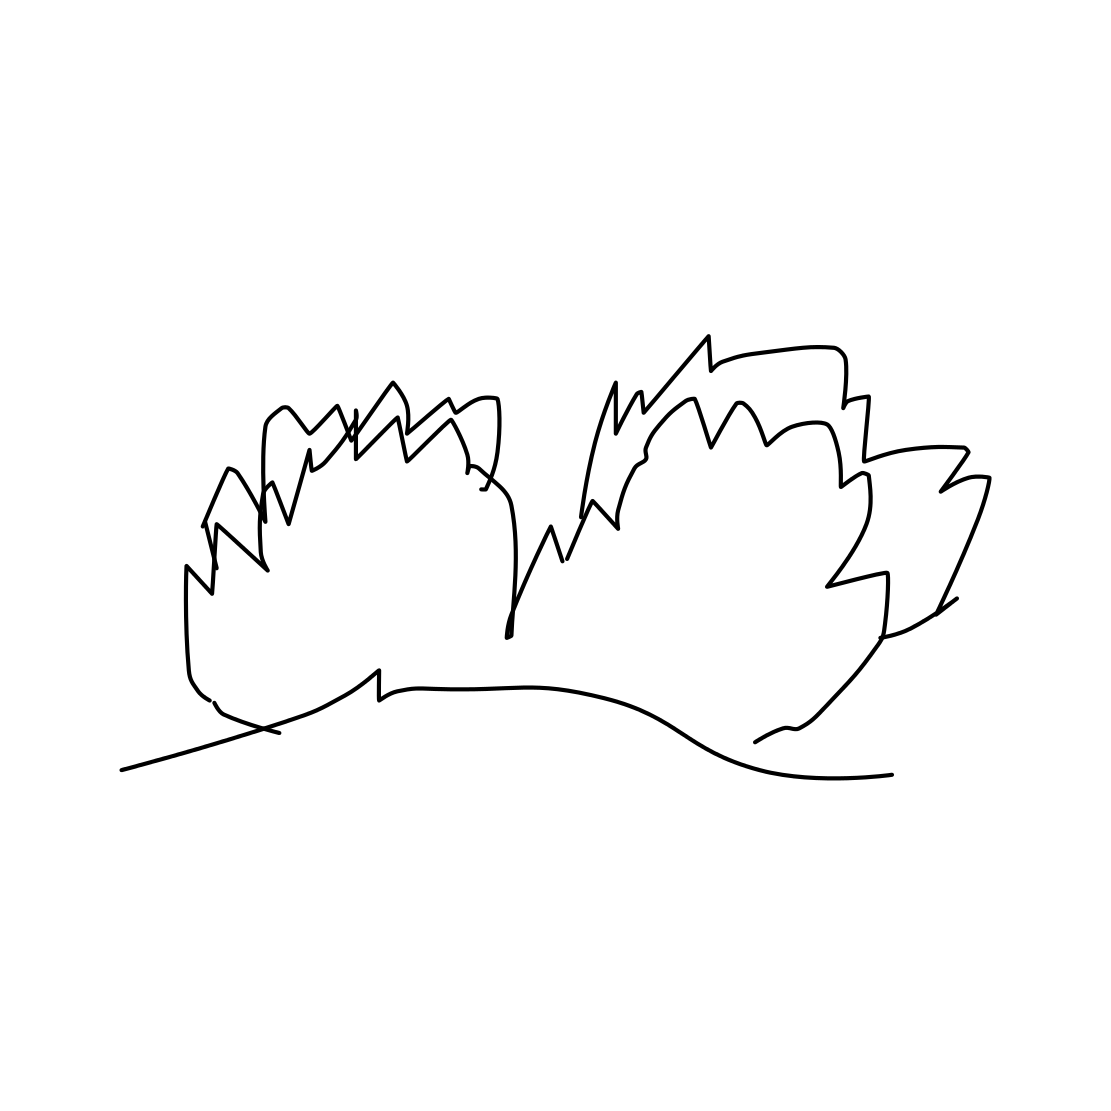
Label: bush